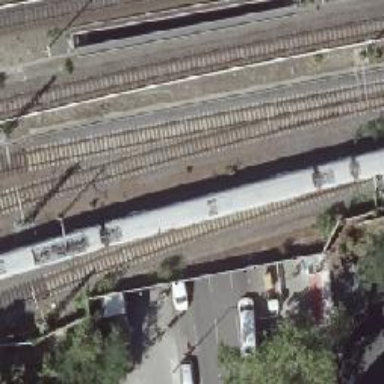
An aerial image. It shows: Bridge over electrified railway with contact lines.